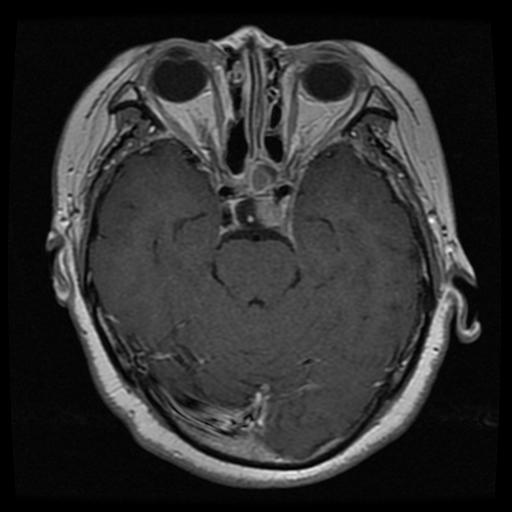
Label: pituitary